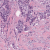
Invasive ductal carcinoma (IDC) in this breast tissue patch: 1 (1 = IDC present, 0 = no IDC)